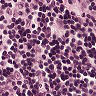
Metastatic tissue present: no